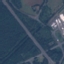
Land use / land cover class: Highway